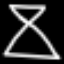
Label: hourglass